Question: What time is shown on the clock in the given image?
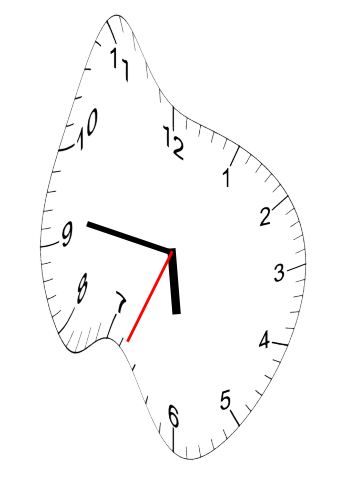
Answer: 05:46:34